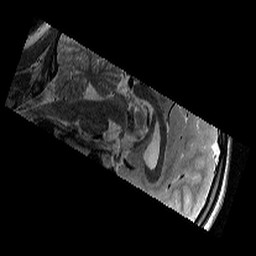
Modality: T2w
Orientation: sagittal
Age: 12
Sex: female
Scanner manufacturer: siemens
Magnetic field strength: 3 T
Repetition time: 9.23 s
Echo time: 0.067 s